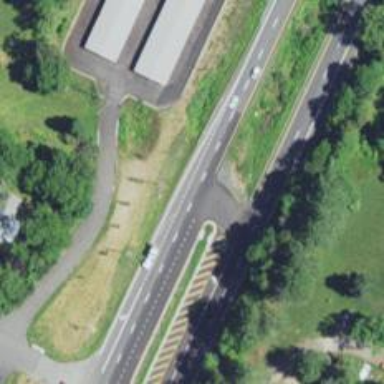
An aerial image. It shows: Trunk link road with asphalt surface.